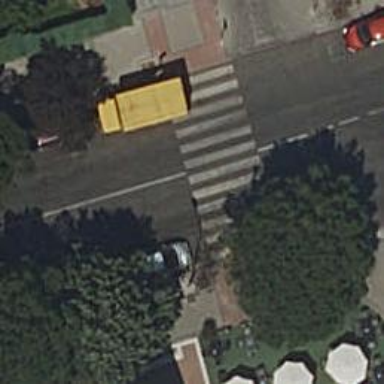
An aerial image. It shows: Uncontrolled road crossing.